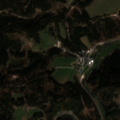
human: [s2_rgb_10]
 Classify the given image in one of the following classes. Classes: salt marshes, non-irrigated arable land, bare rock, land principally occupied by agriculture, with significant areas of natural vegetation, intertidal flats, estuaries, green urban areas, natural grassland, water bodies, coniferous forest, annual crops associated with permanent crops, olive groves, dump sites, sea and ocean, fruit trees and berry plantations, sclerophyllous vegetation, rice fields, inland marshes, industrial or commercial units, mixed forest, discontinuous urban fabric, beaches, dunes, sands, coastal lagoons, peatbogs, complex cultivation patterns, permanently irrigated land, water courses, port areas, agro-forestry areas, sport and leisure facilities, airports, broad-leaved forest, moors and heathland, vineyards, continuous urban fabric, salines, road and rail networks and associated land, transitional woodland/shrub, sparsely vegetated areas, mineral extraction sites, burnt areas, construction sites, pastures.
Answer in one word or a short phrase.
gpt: pastures, coniferous forest